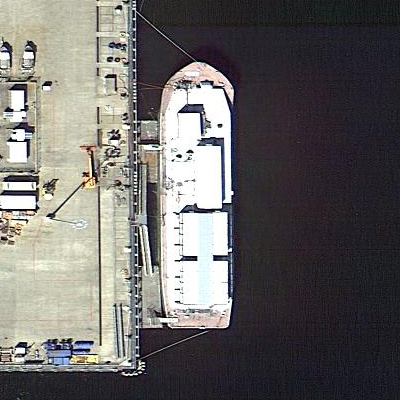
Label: Cargo_ship